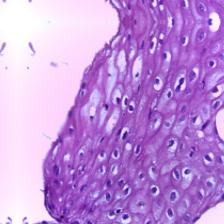
Diagnosis: Normal